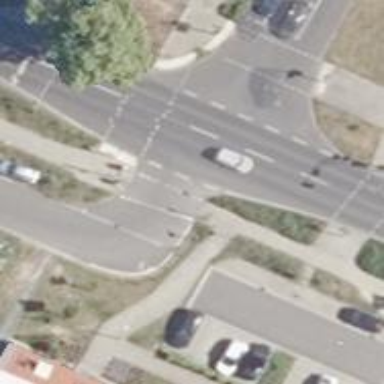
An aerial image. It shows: Road crossing with traffic signals.